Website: macys
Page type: customer-info-address
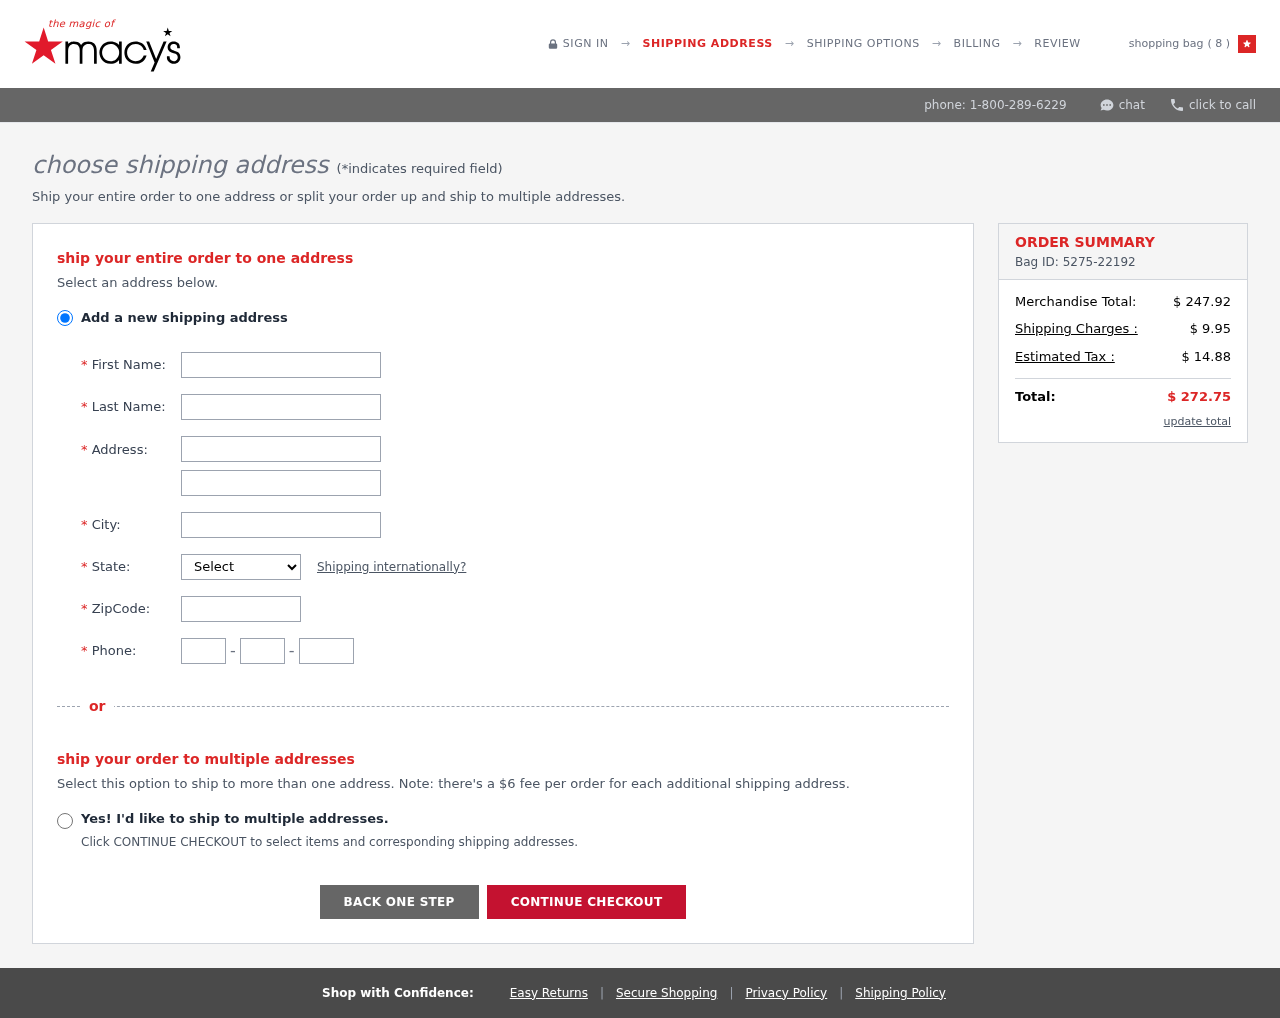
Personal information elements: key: PII_CITY
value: New Lisafurt
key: PII_FIRSTNAME
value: John
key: PII_LASTNAME
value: Camacho
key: PII_PHONE_AREA
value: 984
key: PII_PHONE_PREFIX
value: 376
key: PII_PHONE_SUFFIX
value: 4803
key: PII_POSTCODE
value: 38554
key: PII_STATE_ABBR
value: MI
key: PII_STREET
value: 123 Stanley Meadow
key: PII_STREET2
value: Suite 357
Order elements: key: ORDER_NUM_ITEMS
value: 8
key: ORDER_ID
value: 5275-22192
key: ORDER_SUBTOTAL
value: $ 247.92
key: ORDER_SHIPPING_COST
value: $ 9.95
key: ORDER_TAX
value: $ 14.88
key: ORDER_TOTAL
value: $ 272.75